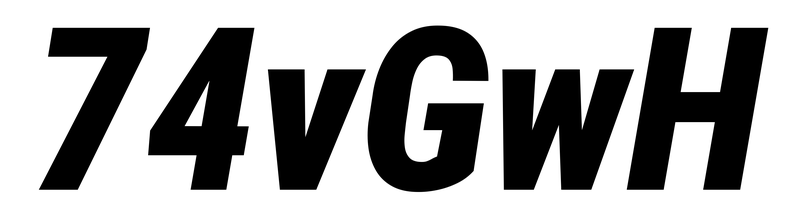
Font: Roboto-Italic_Condensed_Black_Italic